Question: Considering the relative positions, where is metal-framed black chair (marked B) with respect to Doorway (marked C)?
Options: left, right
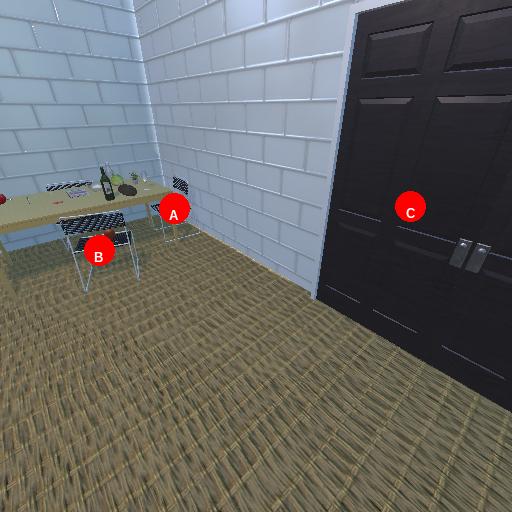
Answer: left